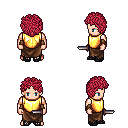
a pixel art fantasy rpg character, male body template, human, light skin, gold chest armor, robe skirt, ruby red curly afro hairstyle, cloth bracers, ghillies, dagger, four views (front, back, left, right), 2x2 character sprite sheet, small pixel art, hard edges, no anti-aliasing